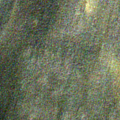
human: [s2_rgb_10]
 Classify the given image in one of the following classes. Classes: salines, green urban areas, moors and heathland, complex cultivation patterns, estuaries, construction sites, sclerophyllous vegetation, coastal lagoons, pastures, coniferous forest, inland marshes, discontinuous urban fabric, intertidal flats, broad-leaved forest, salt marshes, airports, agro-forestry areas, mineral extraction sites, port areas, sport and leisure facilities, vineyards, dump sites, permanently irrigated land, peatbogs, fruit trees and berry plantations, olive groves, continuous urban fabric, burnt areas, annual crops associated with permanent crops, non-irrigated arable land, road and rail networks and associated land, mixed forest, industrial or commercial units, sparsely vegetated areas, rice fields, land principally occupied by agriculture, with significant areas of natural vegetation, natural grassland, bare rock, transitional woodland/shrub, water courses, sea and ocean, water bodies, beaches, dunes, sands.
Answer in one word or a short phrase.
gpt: sea and ocean